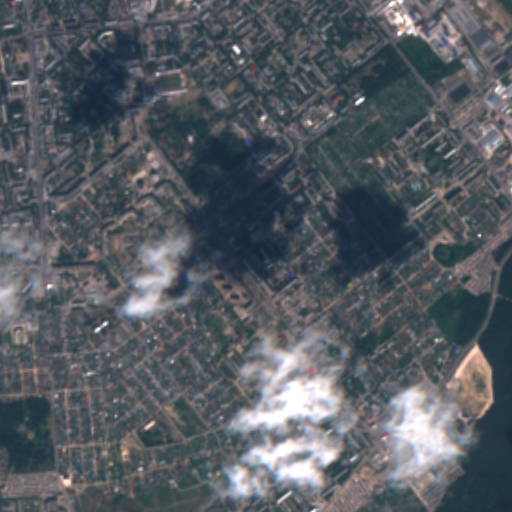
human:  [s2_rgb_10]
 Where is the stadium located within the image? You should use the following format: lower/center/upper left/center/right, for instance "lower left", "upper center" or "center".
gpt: The stadium is located in the upper of the image.
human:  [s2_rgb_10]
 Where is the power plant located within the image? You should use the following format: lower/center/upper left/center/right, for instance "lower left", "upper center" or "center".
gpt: There is no power plant in the image.